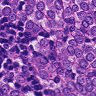
Metastatic tissue present: yes